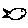
Label: fish